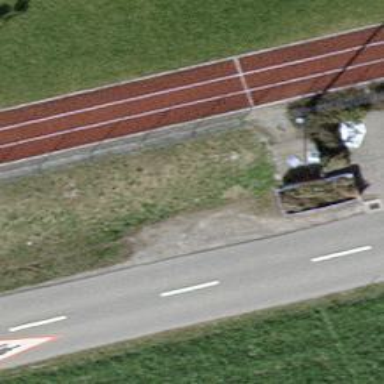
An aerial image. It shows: Recycling container for green waste found in recycling facility.